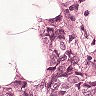
Metastatic tissue present: yes